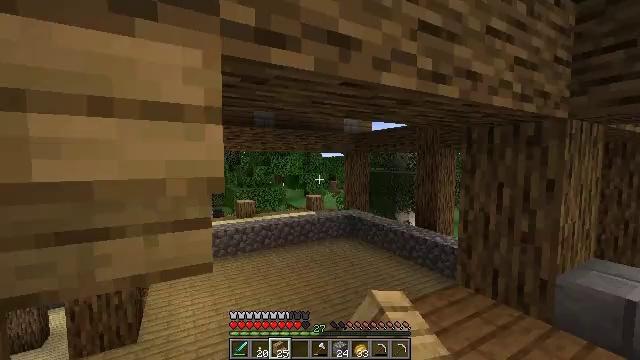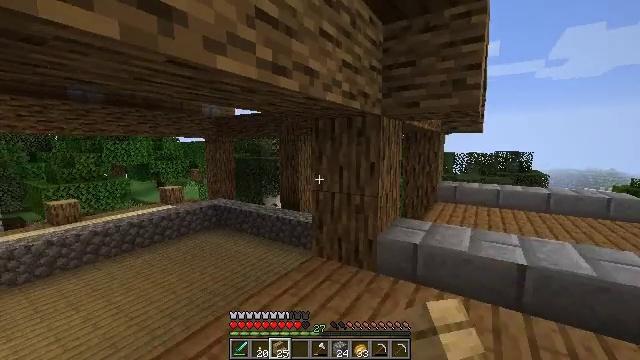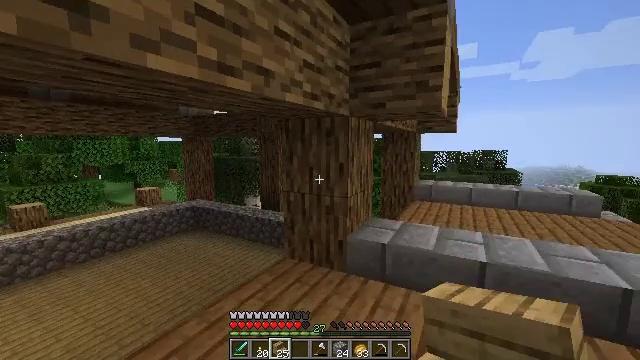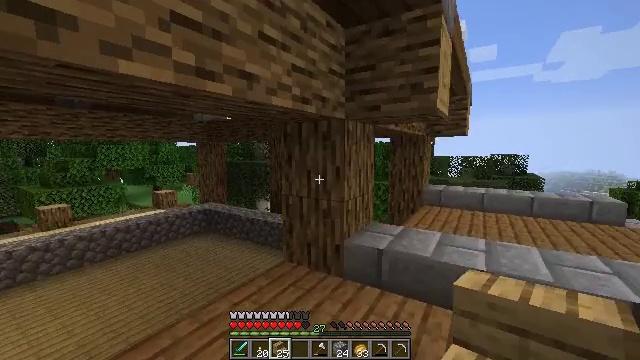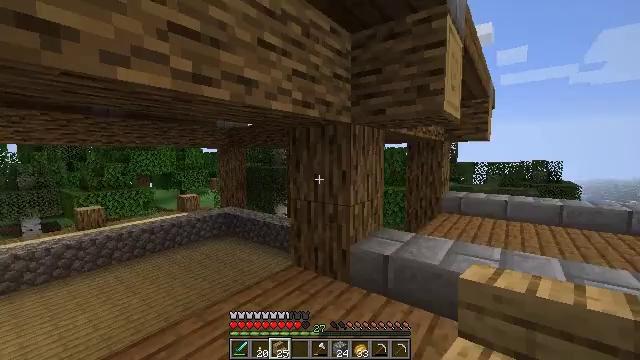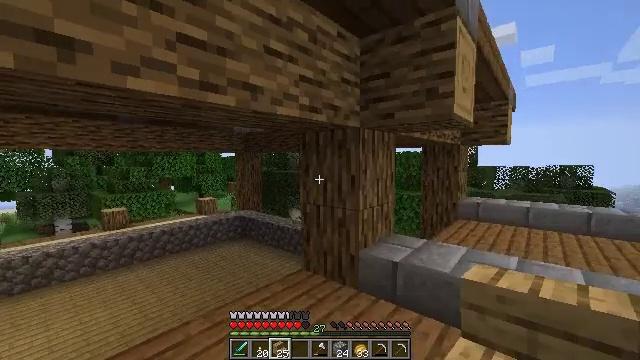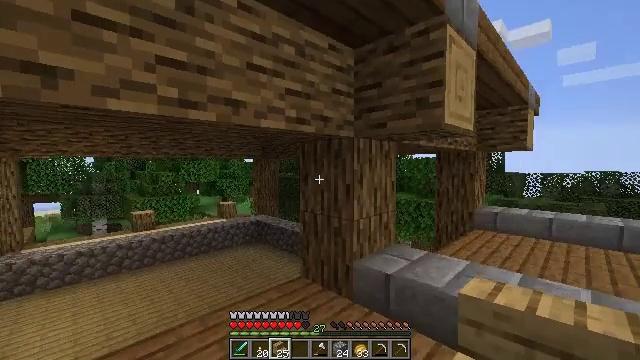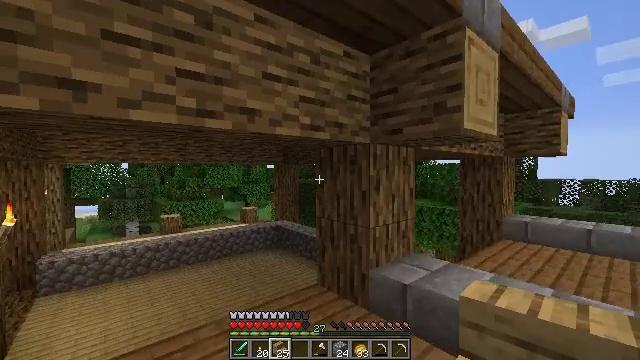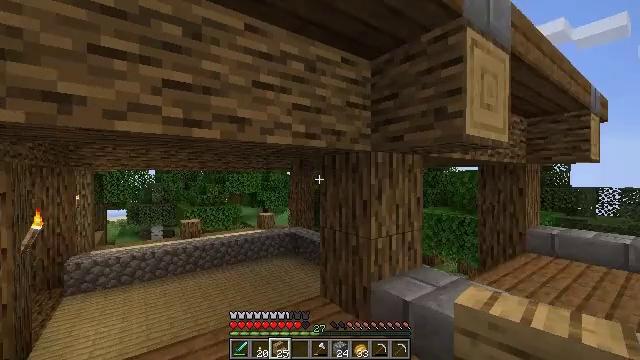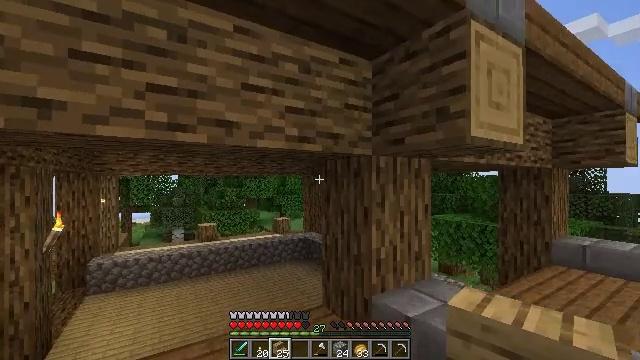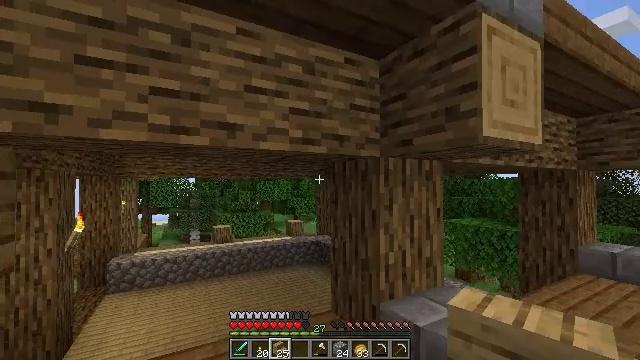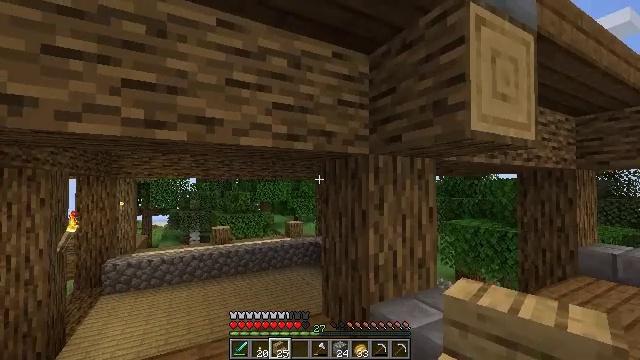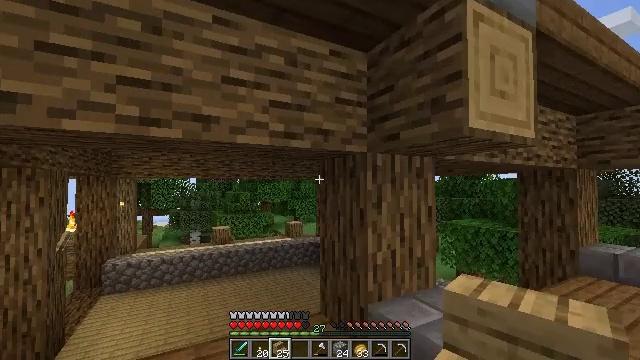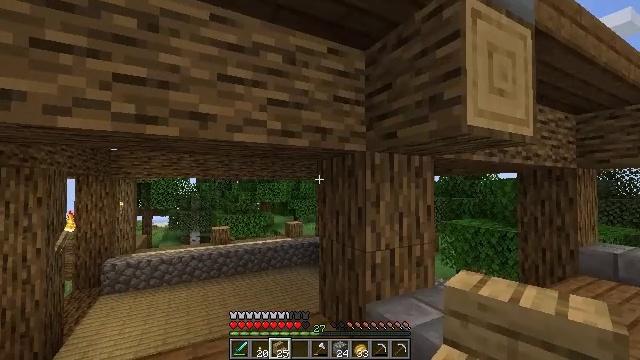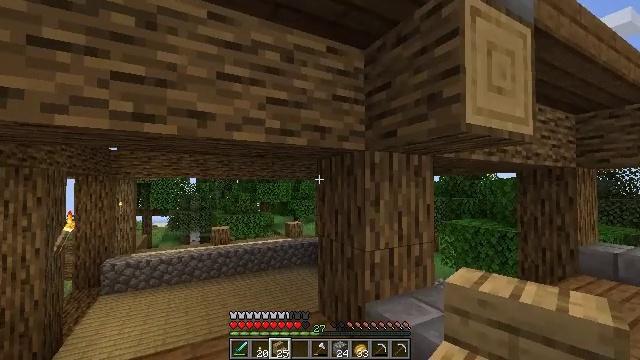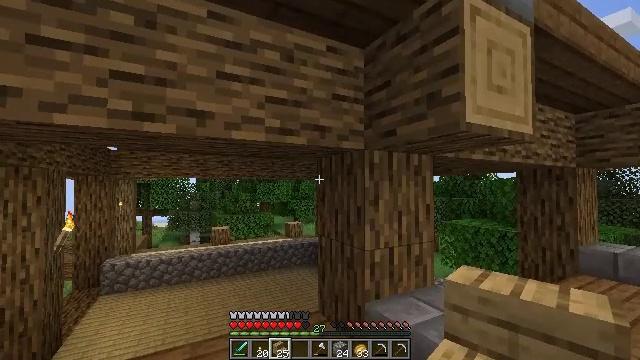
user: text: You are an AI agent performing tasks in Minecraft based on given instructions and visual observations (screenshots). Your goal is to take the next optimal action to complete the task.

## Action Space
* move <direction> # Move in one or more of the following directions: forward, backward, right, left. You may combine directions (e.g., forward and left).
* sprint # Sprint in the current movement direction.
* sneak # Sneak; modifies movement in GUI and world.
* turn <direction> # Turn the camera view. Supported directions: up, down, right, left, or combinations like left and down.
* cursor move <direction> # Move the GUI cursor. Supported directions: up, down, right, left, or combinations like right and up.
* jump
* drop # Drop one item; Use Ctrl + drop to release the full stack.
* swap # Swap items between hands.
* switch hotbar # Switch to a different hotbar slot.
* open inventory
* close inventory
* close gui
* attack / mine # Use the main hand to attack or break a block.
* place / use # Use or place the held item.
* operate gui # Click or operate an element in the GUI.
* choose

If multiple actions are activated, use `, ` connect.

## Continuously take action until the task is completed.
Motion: motion action
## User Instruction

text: Remove the oak stairs to repurpose them.
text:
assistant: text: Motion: move right, turn right and down
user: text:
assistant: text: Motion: move right, turn right
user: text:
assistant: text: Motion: move right, turn left
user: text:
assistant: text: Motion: move right, turn left and up
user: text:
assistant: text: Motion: move right, turn left and up
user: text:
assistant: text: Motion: move right, turn left and up
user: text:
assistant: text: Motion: move forward and move right, turn left and up
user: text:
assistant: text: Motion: move forward and move right, turn left and up
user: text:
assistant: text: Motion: move forward and move right, turn left and up
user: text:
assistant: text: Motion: turn left
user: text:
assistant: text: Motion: no_op
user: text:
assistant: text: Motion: no_op
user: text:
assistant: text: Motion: no_op
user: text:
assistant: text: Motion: no_op
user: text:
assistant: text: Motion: no_op
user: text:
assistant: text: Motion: no_op
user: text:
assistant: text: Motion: no_op
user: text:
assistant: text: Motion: no_op
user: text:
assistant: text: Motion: no_op
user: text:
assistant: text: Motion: no_op
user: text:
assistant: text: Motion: no_op
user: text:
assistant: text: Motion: no_op
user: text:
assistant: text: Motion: no_op
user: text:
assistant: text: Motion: no_op
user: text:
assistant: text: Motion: turn left
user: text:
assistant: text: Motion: turn left and down
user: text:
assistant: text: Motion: turn left and down
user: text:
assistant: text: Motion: move left, turn left and down
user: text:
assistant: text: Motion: move left
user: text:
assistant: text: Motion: no_op